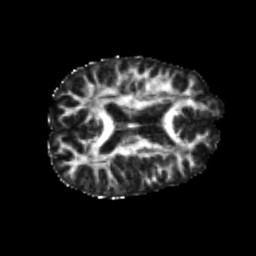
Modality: FA
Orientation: axial
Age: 22
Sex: male
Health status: healthy
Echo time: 0.074 s